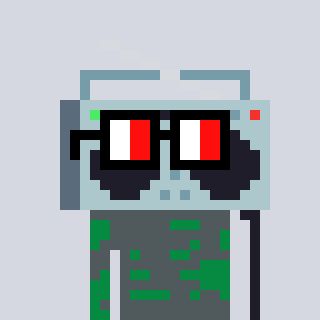
a pixel art character with square glasses with black frames and red eyes, a boombox-shaped head and a green-colored body on a cool background